Aerial crown-view tile of a tropical tree (Barro Colorado Island, Panama), acquired 20250317:
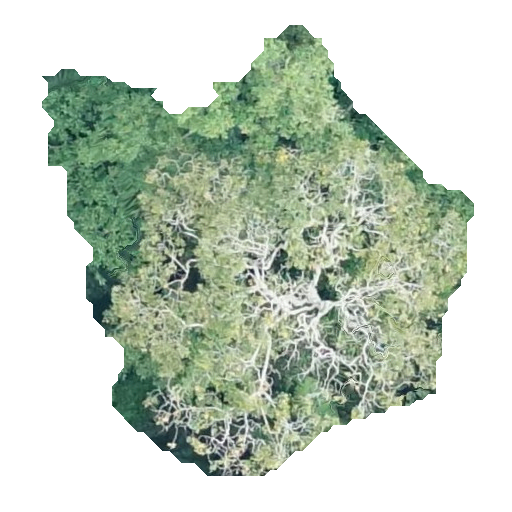
Species: Dipteryx oleifera
GBIF accepted scientific name: Dipteryx oleifera
Crown area: 185.809 m²